The image is a wavelet scalogram (time versus scale/frequency) of a rolling-element bearing's vibration signal. What is the most likely bearing condition (normal, inner_race, outer_race, ball)?
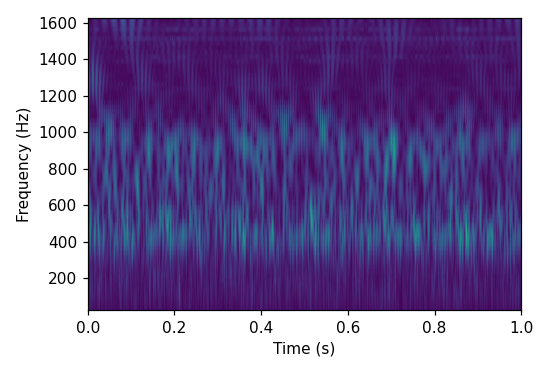
Answer: outer_race